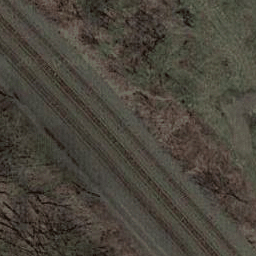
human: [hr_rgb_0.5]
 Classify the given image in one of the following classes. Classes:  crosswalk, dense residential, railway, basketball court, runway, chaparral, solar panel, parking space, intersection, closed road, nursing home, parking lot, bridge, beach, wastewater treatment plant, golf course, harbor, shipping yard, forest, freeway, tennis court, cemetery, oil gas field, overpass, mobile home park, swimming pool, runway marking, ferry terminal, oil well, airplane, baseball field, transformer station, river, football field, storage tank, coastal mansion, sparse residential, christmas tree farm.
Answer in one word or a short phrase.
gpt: railway